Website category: auto
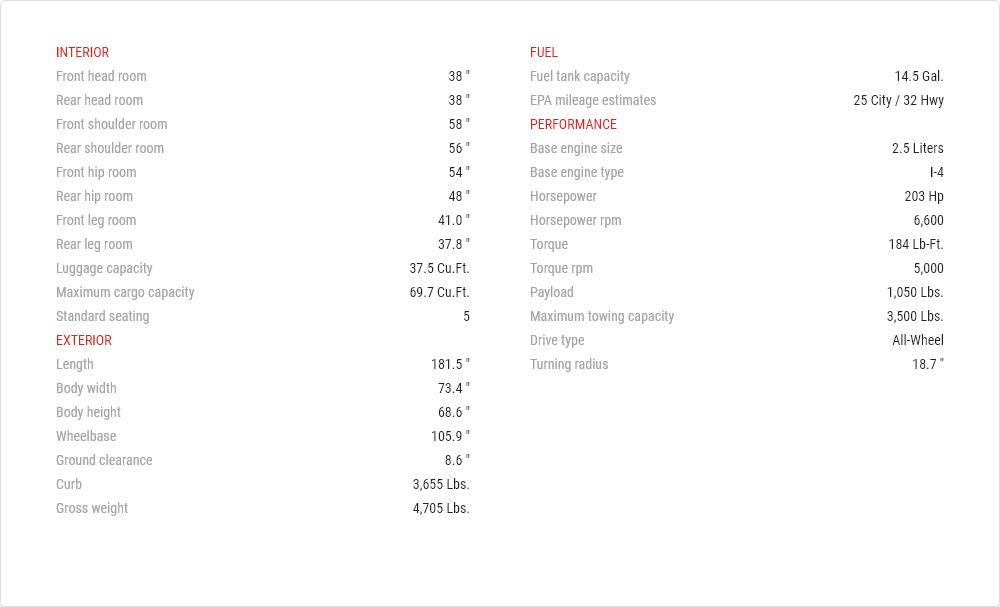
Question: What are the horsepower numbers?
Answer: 203 hp

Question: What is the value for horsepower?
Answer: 203 hp

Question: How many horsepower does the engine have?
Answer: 203 hp

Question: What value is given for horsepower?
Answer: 203 hp

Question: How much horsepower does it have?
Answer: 203 hp

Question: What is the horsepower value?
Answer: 203 hp

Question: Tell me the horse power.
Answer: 203 hp

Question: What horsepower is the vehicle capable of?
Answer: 203 hp

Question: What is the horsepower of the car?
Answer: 203 hp

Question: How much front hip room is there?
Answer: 54 "

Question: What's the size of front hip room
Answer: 54 "

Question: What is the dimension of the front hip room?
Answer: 54 "